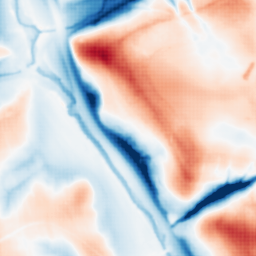
Category: multiscale
Decomposition family: dog
Decomposition parameters: sigma_low: 1
sigma_high: 20
Upsampling method: sinc_blackman
Upsampling parameters: scale: 4
kernel_size: 8
Upsampling scale: 4